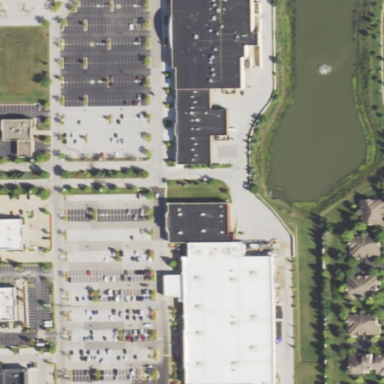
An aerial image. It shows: Retail area.